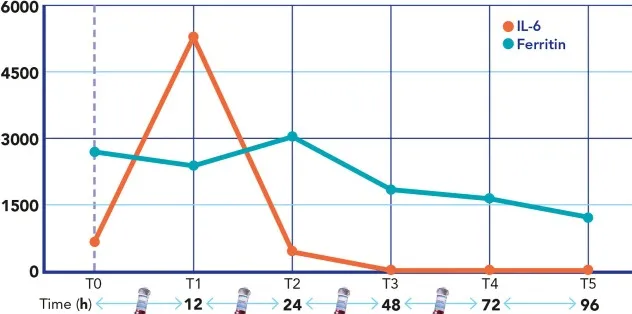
Time course of interleukin 6, interleukin 10,. Reactive protein (CRP).
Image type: chart (chart)